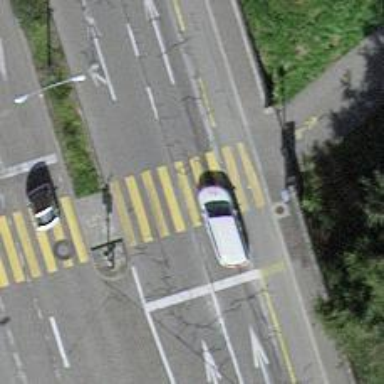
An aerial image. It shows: Primary road with asphalt surface and designated cycle lane.